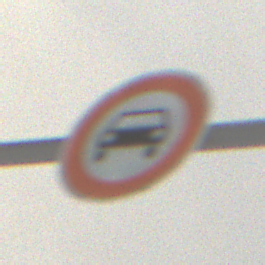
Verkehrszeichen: VerbotKraftwagen
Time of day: MorningAfternoon
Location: Outdoor (Nature)
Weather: Overcast
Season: Winter
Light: Natural